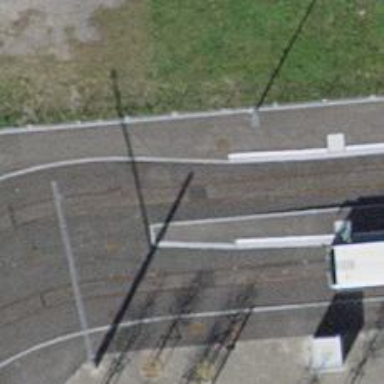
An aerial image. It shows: Crossing for the railway.